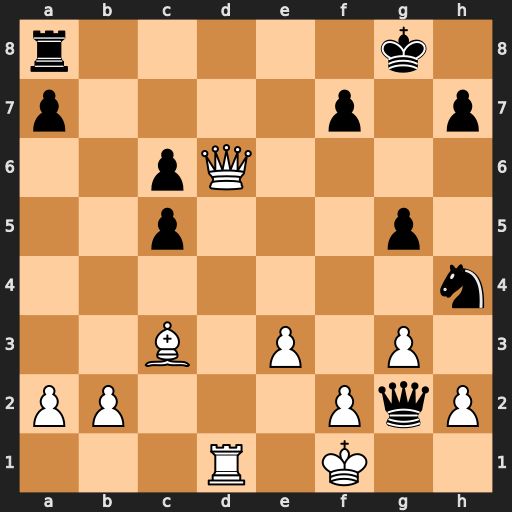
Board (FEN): r5k1/p4p1p/2pQ4/2p3p1/7n/2B1P1P1/PP3PqP/3R1K2
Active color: w
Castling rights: -
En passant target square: -
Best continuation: Ke1 Qh1+ Kd2